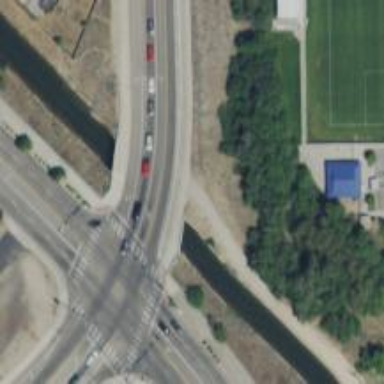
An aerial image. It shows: Footway on bridge.